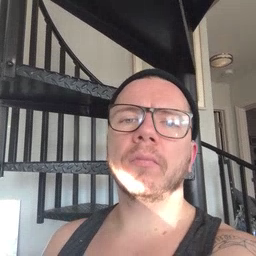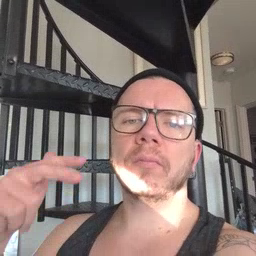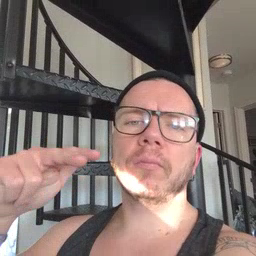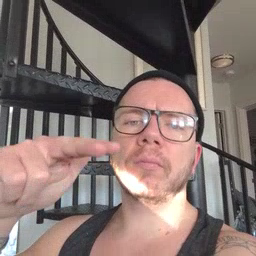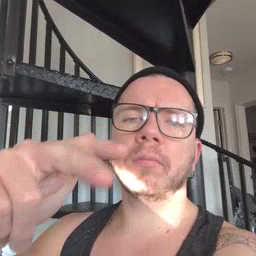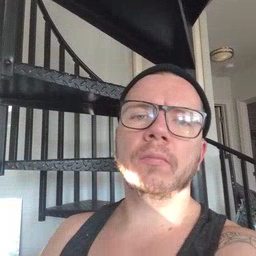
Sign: helicopter